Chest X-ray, AP view. Patient: 76 years old, sex F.
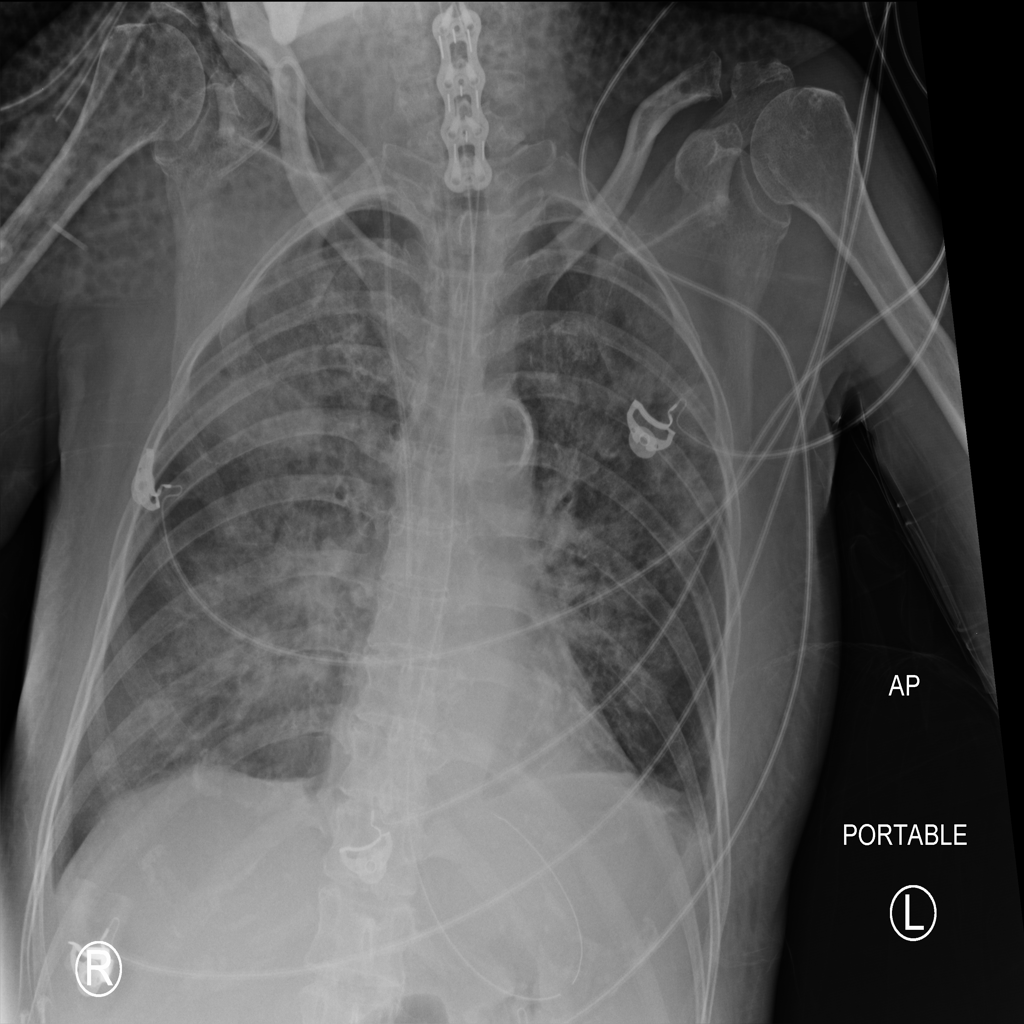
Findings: Infiltration